Question: As we can see in this image:

How do we simulate same functionality programmatically?
Please provide any links of some code to active this.
---
## EDIT:
Sorry: If I wasn't clear, actually I am developing an App that has few Buttons with Back Ground images. There's a functionality to add bookmarks, whenever user clicks to add in bookmark the new button is created on screen. Now I have to delete the bookmarks from screen & to do that I had performed the slide up to delete book mark, but that doesn't animate that button, also the requirement is just to keep pressing the screen without sliding up to delete.
code to swipe up detection is:
'''
- (void) handleSwipe:(UISwipeGestureRecognizer *)swipe {
NSLog(@"swiping up..");
//some code here.. to display Deletion Icon on the corner of the button
}
'''
but I don't know how to Identify the touch press event just like is being done in Iphone to delete Apps.
Thanks
Ashish
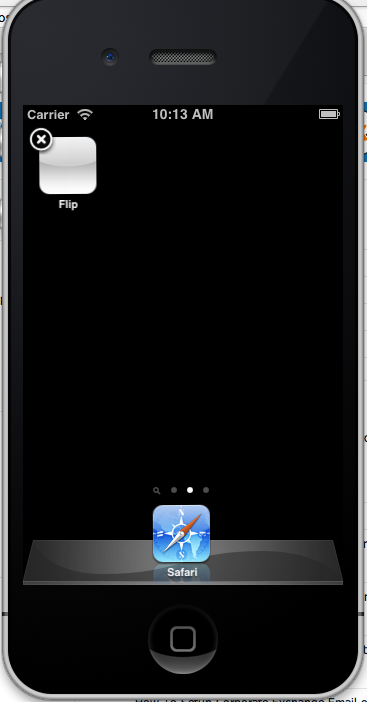
Answer: Great help by to guid me in right direction.
The following way I achieved the deletion functionality for my code:
'''
-(void)handleLongPress:(UILongPressGestureRecognizer *)swipe
{
if (swipe.state == UIGestureRecognizerStateBegan)
{
NSLog(@"long pressed up..");
@try {
UIButton *btnDelete = (UIButton *)[self.view viewWithTag:977];
[btnDelete removeFromSuperview];
if(self.btnIDToDelete == swipe.view.tag)
{
self.btnIDToDelete = -1;
UIButton *btnToDelete = (UIButton *)[self.view viewWithTag:swipe.view.tag];
CALayer *layer = btnToDelete.layer;
[layer removeAnimationForKey:@"DeleteAnimation"];
return;
}
}
@catch (NSException *exception) {
}
@finally {
}
NSInteger tag = swipe.view.tag;
NSLog(@"id is = %d", tag);
self.btnIDToDelete = tag;
UIButton *btnToDelete = (UIButton *)[self.view viewWithTag:tag];
UIButton *btnDelete = [[UIButton alloc] initWithFrame:CGRectMake(btnToDelete.frame.origin.x - 1, btnToDelete.frame.origin.y + 45, 50, 49)];
[btnDelete addTarget:self action:@selector(deleteFavButton:) forControlEvents:UIControlEventTouchUpInside];
btnDelete.tag = 977;
UIImage *imgBack = [UIImage imageNamed:@"crossIpad.png"];
[btnDelete setBackgroundImage:imgBack forState:UIControlStateNormal];
[self.view addSubview:btnDelete];
[btnDelete release];
CABasicAnimation *pulseAnimation = [CABasicAnimation animationWithKeyPath:@"transform.scale"];
pulseAnimation.duration = .5;
pulseAnimation.toValue = [NSNumber numberWithFloat:1.1];
pulseAnimation.timingFunction = [CAMediaTimingFunction functionWithName:kCAMediaTimingFunctionEaseInEaseOut];
pulseAnimation.autoreverses = YES;
pulseAnimation.repeatCount = FLT_MAX;
//pulseAnimation.repeatCount = 5;
//pulseAnimation.fillMode = kCAFillModeForwards;
//pulseAnimation.removedOnCompletion = NO;
pulseAnimation.fillMode = kCAFillModeBackwards;
pulseAnimation.removedOnCompletion = YES;
float xVal = btnToDelete.frame.origin.x;
float yVal =btnToDelete.frame.origin.y;
float widthVal = btnToDelete.frame.size.width;
float heightVal = btnToDelete.frame.size.height;
NSLog(@"-- xVal=%f -- yVal=%f -- widthVal=%f -- heightVal=%f -- ",xVal, yVal, widthVal, heightVal);
if(xVal < 48)
xVal = 48;
else if (xVal > 250 && xVal < 278)
xVal = 278;
else if (xVal > 480 && xVal < 508)
xVal = 508;
if(yVal < 95)
yVal = 95;
else if(yVal > 250 && yVal < 310)
yVal = 310;
else if(yVal > 500 && yVal < 525)
yVal = 525;
[btnToDelete setFrame:CGRectMake(xVal, yVal, widthVal, heightVal)];
CALayer *layer = btnToDelete.layer;
[layer addAnimation:pulseAnimation forKey:@"DeleteAnimation"];
}
}
'''
You should call this like :
'''
UILongPressGestureRecognizer *longPress = [[UILongPressGestureRecognizer alloc]initWithTarget:self action:@selector(handleLongPress:)];
longPress.numberOfTouchesRequired = 1;
[btn addGestureRecognizer:longPress];
[longPress release];
'''
Note: Show appropriate message in method and handle deletion code there.